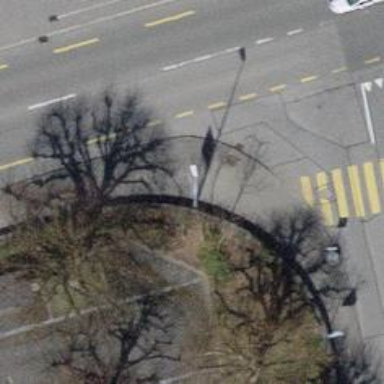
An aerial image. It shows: Sidewalk.